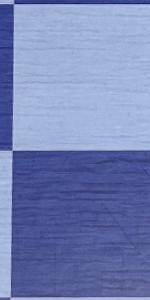
Label: Empty